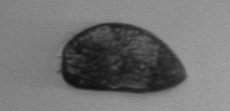
Label: Prorocentrum_micans